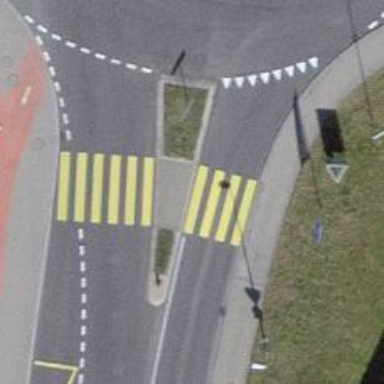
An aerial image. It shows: Traffic island located on footway.